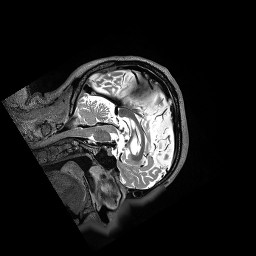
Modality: T2w
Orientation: sagittal
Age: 82
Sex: male